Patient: sex M, age 43
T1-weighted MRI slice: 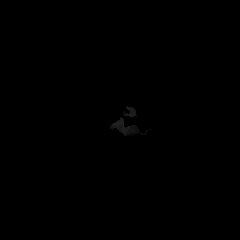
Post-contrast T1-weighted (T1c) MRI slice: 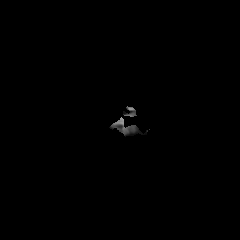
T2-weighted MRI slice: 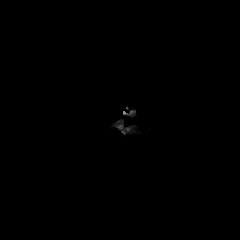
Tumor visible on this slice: no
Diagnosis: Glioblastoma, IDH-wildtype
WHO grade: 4